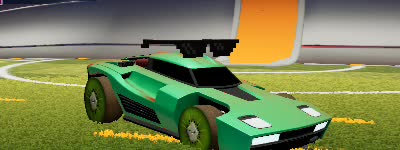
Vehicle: breakout